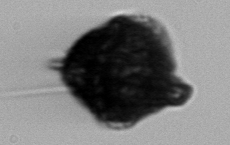
Label: Gonyaulax